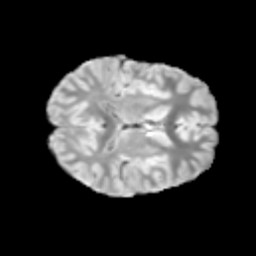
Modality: T2w
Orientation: axial
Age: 12
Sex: male
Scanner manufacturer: siemens
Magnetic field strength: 3 T
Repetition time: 3.8 s
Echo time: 0.07 s